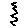
Label: zigzag